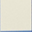
Piece: xx